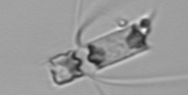
Label: Chaetoceros_didymus